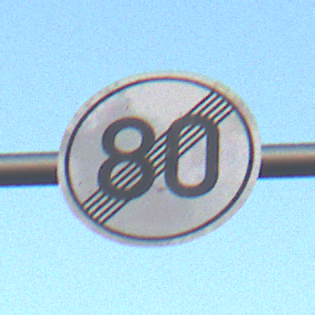
Verkehrszeichen: EndeGeschwindigkeit80
Umgebung: Outdoor, Nature
Tageszeit: SunriseSunset
Wetter: Clear
Licht: Natural
Jahreszeit: Winter
Kontrast: LowContrast